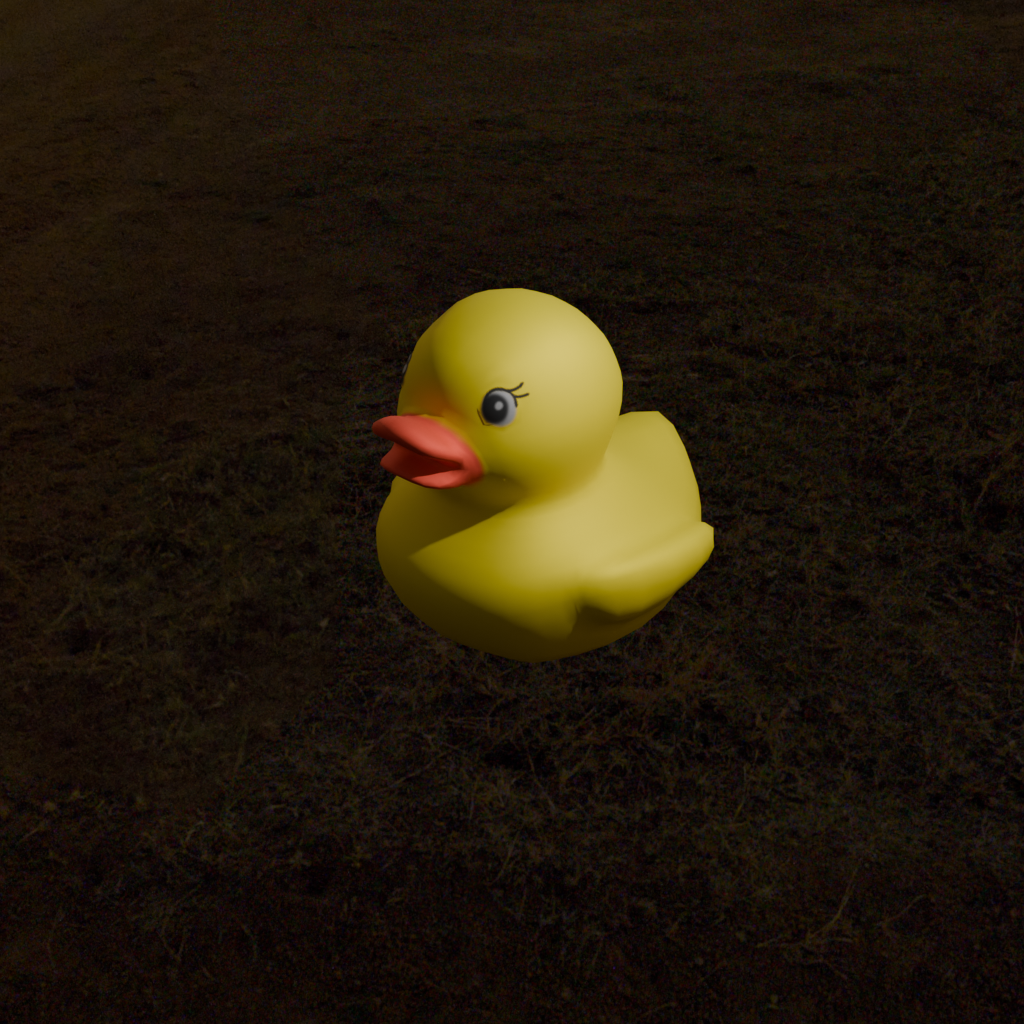
an image of a yellow rubber duck seen from <front_left> in a starry sky over a savanna at night.